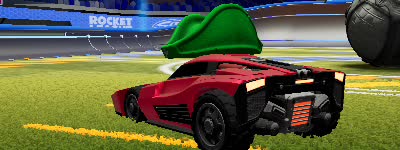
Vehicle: breakout